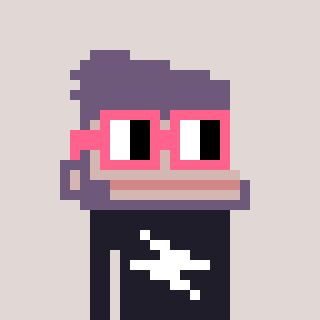
a pixel art character with square pink glasses, a ape-shaped head and a grayscale-colored body on a warm background